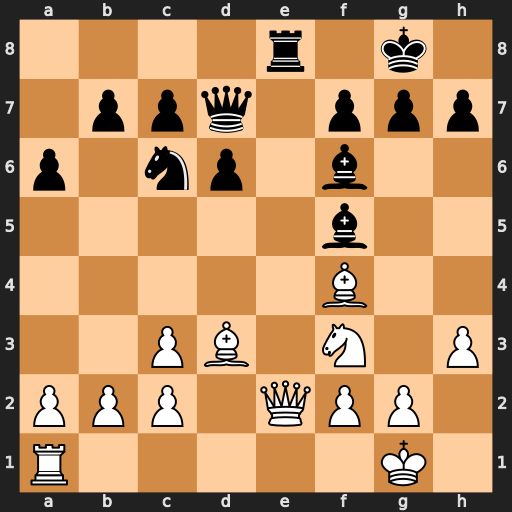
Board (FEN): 4r1k1/1ppq1ppp/p1np1b2/5b2/5B2/2PB1N1P/PPP1QPP1/R5K1
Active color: w
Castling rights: -
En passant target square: -
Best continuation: Bxf5 Rxe2 Bxd7